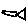
Label: fish